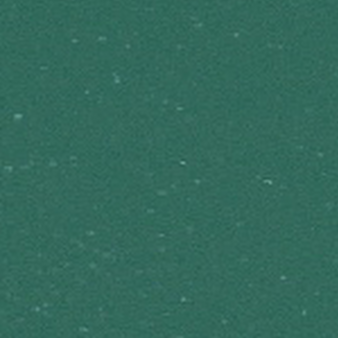
Label: other